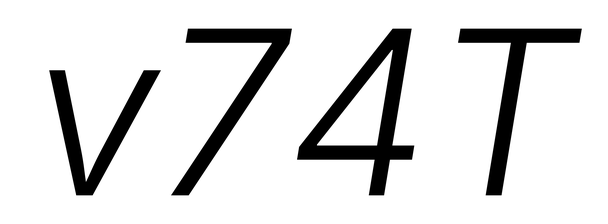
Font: Inter-Italic_Light_Italic